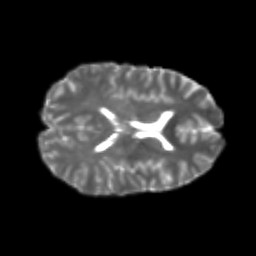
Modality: T2w
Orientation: axial
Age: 24
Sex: female
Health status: healthy
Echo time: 0.074 s